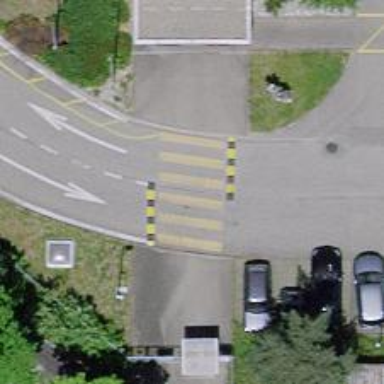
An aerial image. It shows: Uncontrolled zebra crossing.